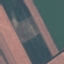
Land use / land cover: AnnualCrop